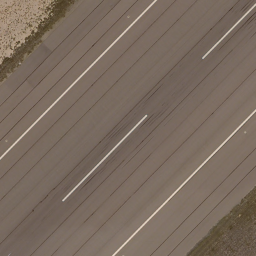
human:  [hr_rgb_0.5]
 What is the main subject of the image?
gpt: runway